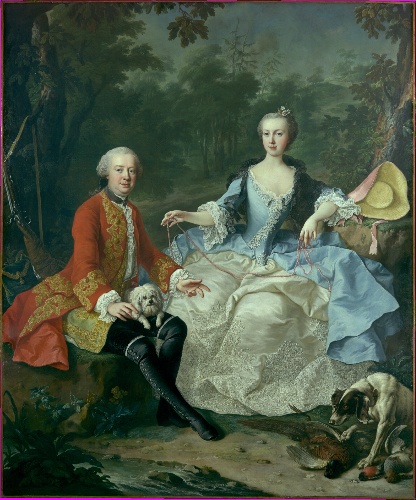
Title: Count Giacomo Durazzo (1717–1794) and Ernestine Aloisia Ungnad von Weissenwolff (1732–1794)
Artist: Martin van Meytens the Younger
Artist bio: Swedish, 1695–1770
Date: probably early 1760s
Object type: Painting
Classification: Paintings
Medium: Oil on canvas
Dimensions: 90 1/8 x 75 in. (228.9 x 190.5 cm)
Department: European Paintings
Credit line: Gift of Mr. and Mrs. Nate B. Spingold, 1950
Accession year: 1950
Repository: Metropolitan Museum of Art, New York, NY
Tags: Couples|Men|Portraits|Women|Dogs